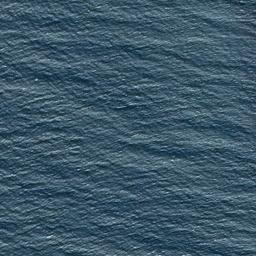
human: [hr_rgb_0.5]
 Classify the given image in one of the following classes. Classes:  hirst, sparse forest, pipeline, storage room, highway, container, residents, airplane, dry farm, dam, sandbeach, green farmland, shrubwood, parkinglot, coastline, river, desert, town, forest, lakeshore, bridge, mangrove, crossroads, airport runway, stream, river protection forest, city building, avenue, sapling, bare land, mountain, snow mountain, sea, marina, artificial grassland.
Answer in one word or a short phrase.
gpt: sea